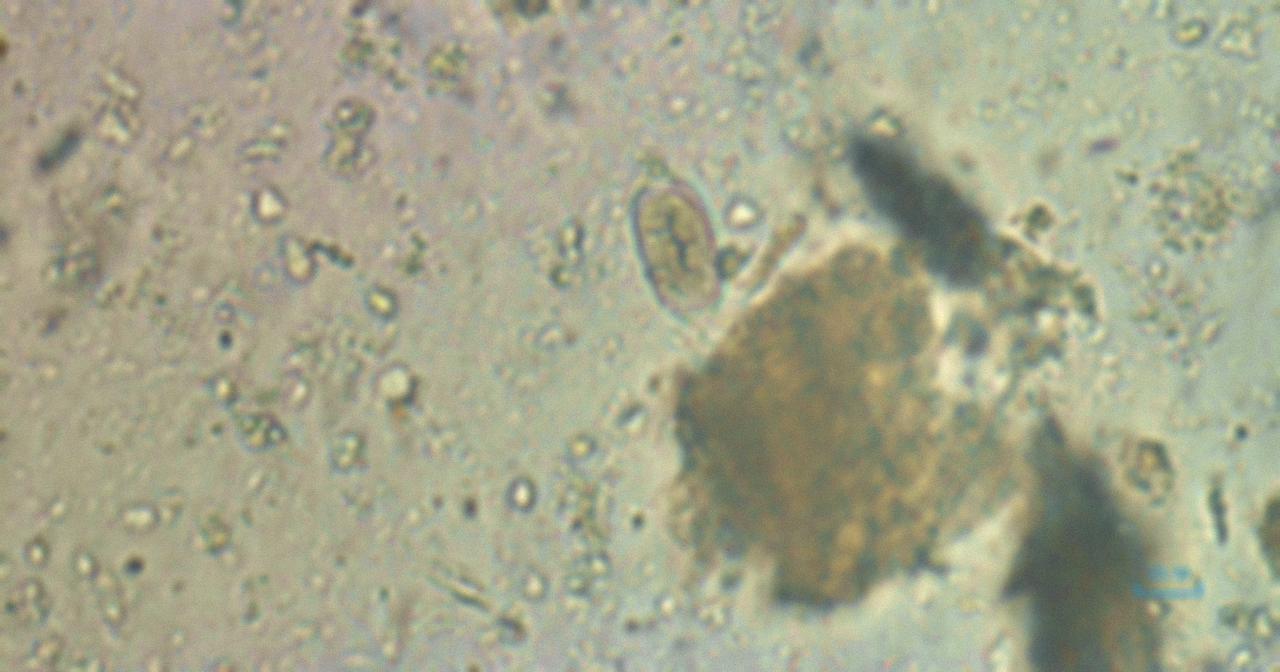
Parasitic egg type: Capillaria philippinensis